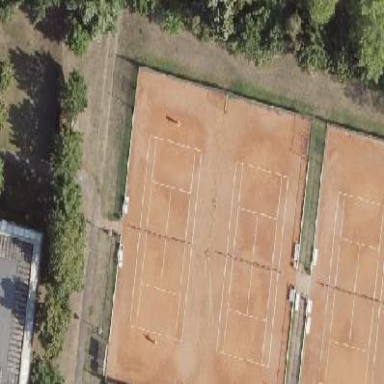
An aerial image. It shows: Tennis court on pitch designated for leisure land.